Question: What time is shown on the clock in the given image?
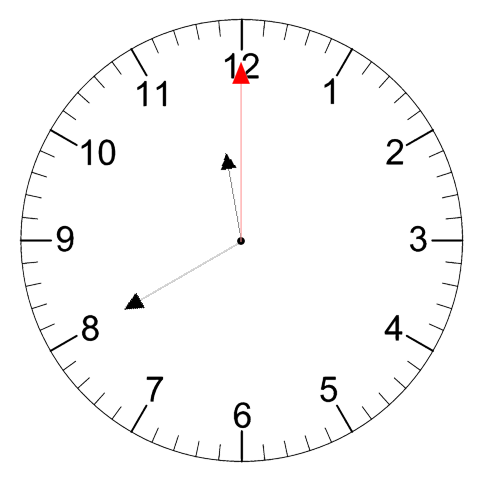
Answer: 11:40:00